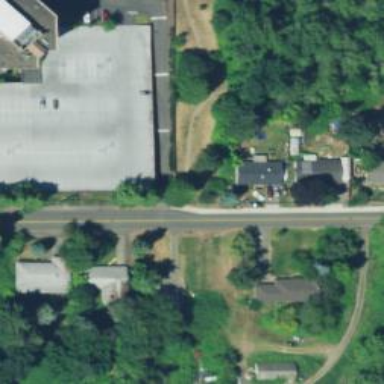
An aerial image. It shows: Residential road with asphalt surface. There is sidewalk on the left side.